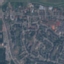
Land use / land cover class: Residential